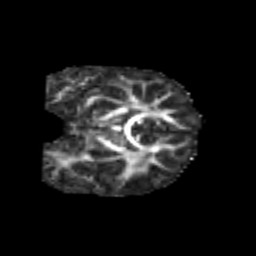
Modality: FA
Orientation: coronal
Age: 6
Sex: male
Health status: healthy